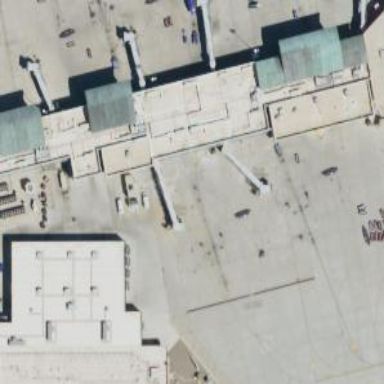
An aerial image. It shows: Airport gate.